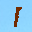
Label: 1